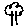
Label: tree